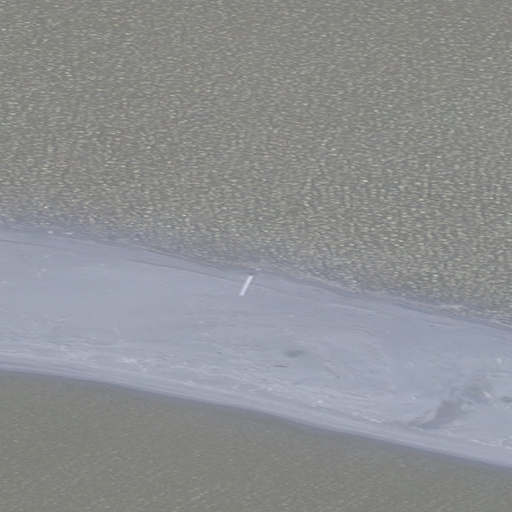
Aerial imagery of island in Alaska named Pole Island containing only unknown